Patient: sex F, age 74
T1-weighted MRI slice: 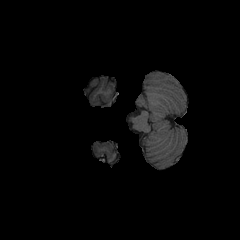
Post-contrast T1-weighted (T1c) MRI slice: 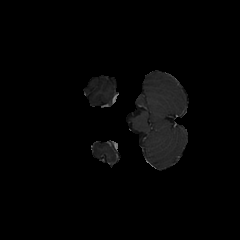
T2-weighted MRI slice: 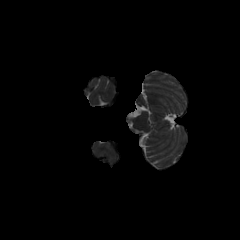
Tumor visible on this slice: no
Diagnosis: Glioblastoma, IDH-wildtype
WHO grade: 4